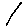
Label: line